Question: I'm trying to run some <URL> code in F# Interactive but with no success. I am
able to build and run this 'tutorial.fs' file, but the same isn't happening with FSI, as it didn't recognize 'FParsec.dll'.
I've already tried running the '#r "Parsec"' command in FSI but it was of no avail.
Anyone has a clue on what might be the problem here?

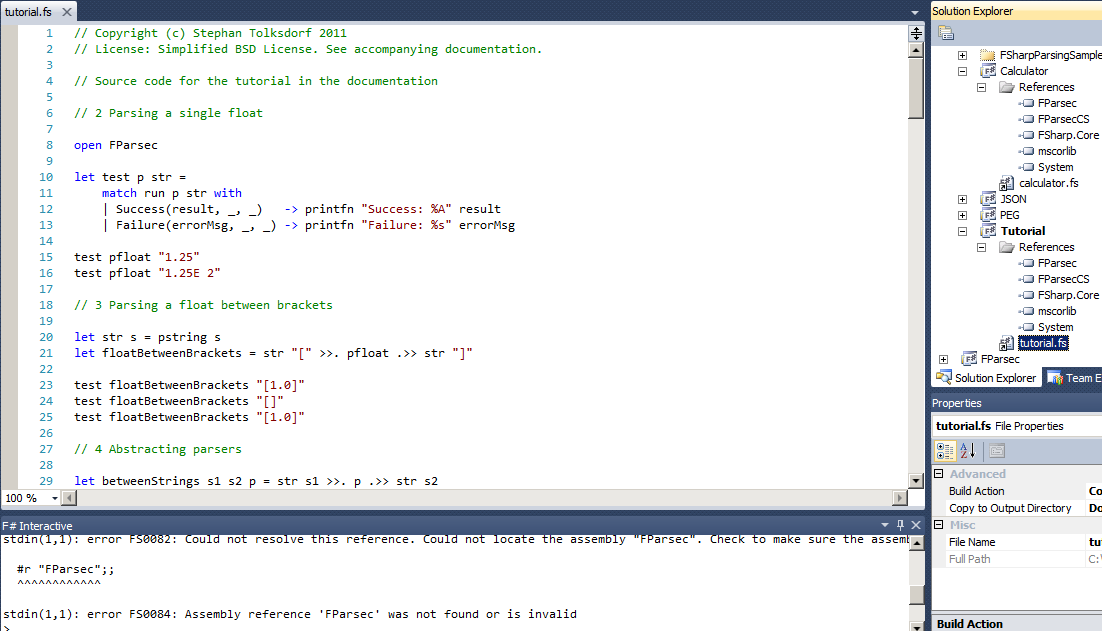
Answer: FParsec is not GAC installed, therefore you need to put the full path to the dll in the #r directive, not just the name of the assembly. Also, don't forget that "...FParsec is built as two DLLs. The C# bits are compiled into the FParsecCS.dll and the F# bits (which depend on the C# bits) are compiled into FParsec.dll." (<URL>. e.g.
'''
#r @"C:\FParsecCS.dll"
#r @"C:\FParsec.dll"
'''